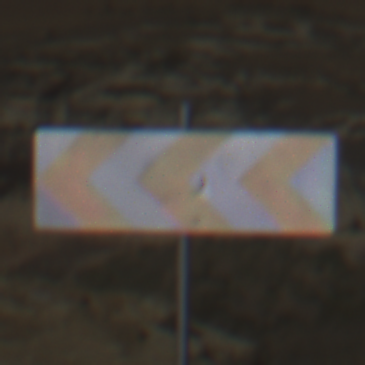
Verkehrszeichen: RichtungstafelnInKurvenGrossRechts
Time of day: Midday
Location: Outdoor (Nature)
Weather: Clear
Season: NotSpecified
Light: Natural